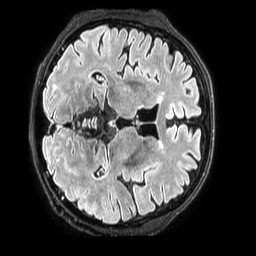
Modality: FLAIR
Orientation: axial
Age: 74
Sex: male
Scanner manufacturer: philips
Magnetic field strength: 3 T
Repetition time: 4.8 s
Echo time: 0.34 s